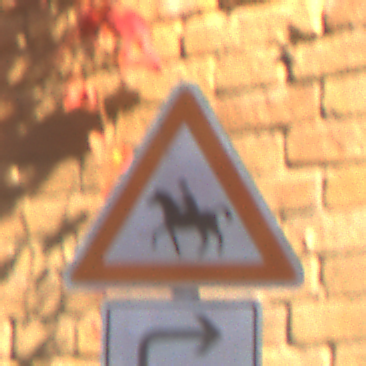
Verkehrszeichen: ReiterRechts
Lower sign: RichtungsangabeDurchPfeile5
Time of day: MorningAfternoon
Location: Outdoor (Urban)
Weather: Clear
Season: NotSpecified
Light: Natural